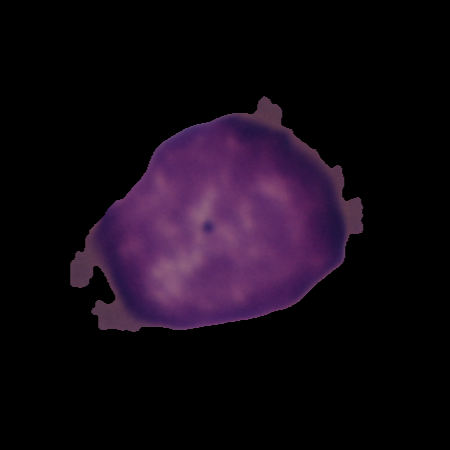
Label: cancer